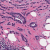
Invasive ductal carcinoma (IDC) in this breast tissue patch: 1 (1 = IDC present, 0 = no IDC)